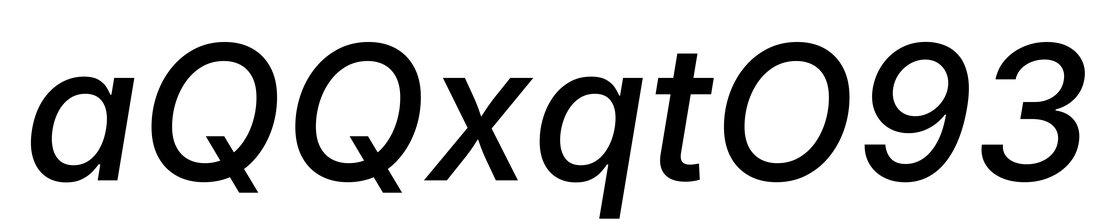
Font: Inter-Italic_Medium_Italic